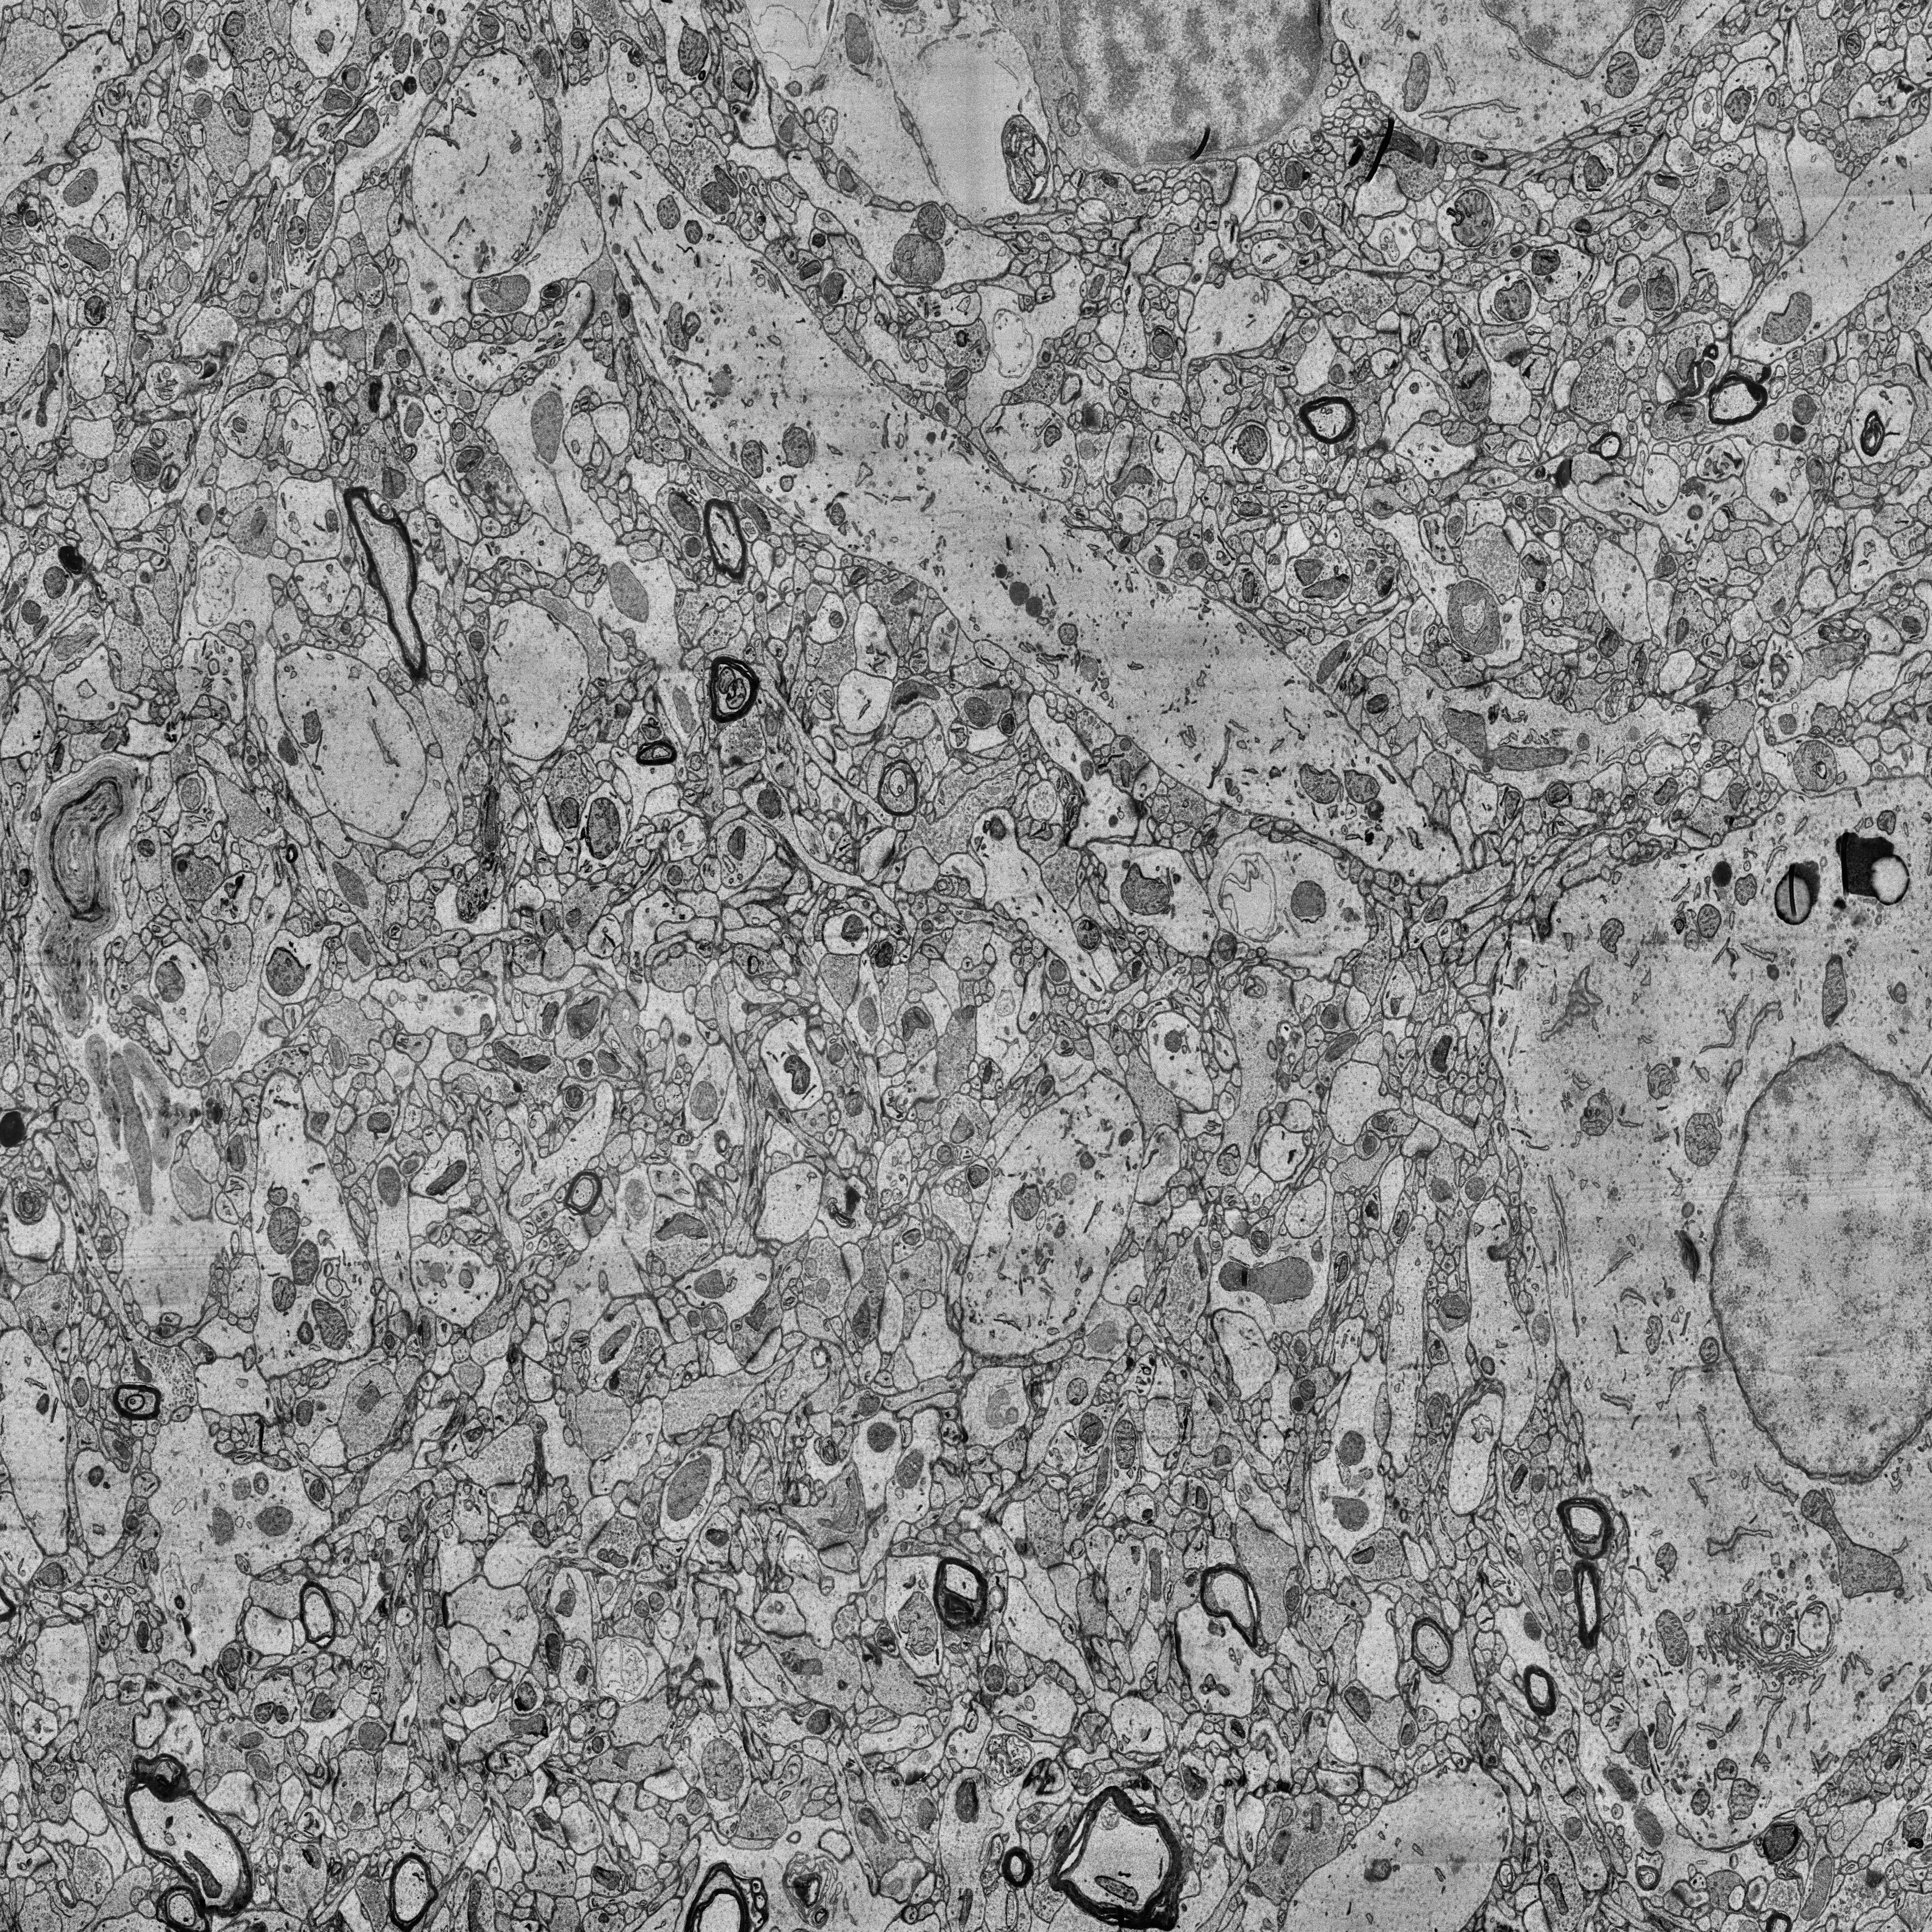
Electron microscopy slice of human cortex tissue
Slice depth (z): 222
Mitochondria instances in slice: 476